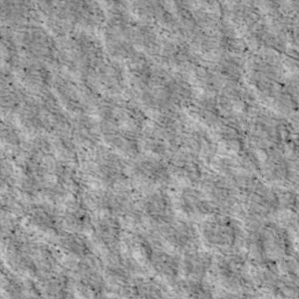
Label: non_frost